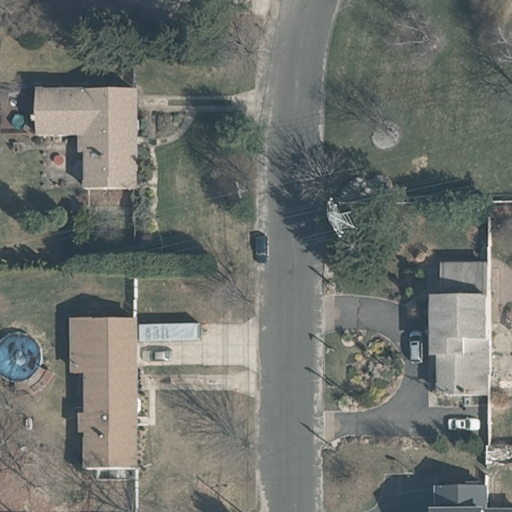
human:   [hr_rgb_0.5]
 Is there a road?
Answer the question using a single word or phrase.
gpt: yes

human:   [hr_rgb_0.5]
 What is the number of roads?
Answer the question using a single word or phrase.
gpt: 1

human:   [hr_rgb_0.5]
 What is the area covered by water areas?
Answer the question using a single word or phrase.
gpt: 0m2

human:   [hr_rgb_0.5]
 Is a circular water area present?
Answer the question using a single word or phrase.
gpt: no

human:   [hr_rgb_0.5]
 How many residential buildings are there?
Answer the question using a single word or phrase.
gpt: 4

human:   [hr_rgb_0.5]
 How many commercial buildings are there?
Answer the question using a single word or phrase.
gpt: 0

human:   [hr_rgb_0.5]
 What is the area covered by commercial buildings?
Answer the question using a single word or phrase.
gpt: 0m2

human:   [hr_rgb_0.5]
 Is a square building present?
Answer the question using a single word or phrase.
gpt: no

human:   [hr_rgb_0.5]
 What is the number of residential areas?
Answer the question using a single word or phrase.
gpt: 1

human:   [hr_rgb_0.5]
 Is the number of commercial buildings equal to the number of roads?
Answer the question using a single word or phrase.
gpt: no

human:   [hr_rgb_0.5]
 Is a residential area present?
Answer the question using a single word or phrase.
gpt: yes

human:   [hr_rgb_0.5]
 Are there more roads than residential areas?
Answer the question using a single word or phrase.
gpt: no

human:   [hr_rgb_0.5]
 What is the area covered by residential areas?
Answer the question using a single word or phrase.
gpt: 9196m2

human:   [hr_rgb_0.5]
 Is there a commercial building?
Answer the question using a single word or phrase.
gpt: no

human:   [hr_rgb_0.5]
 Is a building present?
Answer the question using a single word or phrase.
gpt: yes

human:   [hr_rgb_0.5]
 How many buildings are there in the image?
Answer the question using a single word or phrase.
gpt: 4

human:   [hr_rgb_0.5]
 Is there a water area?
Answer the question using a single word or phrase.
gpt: no

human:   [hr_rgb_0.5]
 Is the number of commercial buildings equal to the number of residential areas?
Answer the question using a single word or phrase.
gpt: no

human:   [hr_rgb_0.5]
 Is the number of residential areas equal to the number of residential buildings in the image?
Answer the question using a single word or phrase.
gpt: no

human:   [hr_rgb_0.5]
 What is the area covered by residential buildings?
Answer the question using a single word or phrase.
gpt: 1279m2

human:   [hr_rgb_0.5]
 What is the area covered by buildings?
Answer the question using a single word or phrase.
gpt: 1279m2

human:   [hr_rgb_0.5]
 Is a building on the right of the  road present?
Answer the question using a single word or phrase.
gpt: yes

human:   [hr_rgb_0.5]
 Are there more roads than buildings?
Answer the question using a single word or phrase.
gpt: no

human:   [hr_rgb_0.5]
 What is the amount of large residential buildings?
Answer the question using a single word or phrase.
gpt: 0

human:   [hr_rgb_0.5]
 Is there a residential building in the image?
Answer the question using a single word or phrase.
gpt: yes

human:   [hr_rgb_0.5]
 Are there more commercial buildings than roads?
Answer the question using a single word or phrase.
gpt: no

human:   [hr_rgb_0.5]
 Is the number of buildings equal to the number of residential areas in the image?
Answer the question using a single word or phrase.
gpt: no

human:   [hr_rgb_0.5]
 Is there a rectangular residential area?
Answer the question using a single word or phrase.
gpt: no

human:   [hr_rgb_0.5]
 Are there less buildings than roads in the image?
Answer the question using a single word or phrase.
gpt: no

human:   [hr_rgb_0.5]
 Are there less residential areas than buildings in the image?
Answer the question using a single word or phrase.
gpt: yes

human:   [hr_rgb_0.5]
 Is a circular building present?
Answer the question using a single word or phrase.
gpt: no

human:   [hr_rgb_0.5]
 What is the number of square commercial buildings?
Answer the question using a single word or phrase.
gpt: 0

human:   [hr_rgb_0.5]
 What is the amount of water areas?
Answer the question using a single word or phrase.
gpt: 0

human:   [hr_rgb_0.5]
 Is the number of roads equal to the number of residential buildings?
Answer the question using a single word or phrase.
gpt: no

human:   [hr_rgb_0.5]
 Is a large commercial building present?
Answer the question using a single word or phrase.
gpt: no

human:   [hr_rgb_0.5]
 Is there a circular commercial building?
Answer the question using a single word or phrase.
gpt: no

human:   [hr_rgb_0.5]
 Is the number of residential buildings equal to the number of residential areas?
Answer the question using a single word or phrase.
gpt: no

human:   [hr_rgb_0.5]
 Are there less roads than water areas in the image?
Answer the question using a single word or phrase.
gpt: no

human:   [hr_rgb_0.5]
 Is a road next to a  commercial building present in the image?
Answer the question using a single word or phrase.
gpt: no

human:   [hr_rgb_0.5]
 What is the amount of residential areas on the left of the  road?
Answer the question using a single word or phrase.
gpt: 0

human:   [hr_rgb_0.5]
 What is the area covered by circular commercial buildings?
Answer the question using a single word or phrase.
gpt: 0m2

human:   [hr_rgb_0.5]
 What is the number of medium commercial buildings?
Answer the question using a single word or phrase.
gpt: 0

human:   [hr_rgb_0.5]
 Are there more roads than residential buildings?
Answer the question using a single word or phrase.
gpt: no

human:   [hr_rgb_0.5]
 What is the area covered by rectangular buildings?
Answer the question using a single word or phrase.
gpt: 0m2

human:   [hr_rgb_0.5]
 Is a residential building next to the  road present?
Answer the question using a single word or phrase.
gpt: yes

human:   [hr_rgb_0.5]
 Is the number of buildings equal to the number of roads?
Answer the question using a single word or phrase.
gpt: no

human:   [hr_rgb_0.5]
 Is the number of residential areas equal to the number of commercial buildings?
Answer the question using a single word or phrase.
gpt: no

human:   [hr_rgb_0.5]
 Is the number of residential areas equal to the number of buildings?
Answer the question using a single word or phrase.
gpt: no

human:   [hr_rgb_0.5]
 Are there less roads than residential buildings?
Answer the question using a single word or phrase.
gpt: yes

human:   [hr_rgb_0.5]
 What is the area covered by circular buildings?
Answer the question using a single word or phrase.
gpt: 0m2

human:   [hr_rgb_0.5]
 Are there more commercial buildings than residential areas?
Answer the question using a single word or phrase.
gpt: no

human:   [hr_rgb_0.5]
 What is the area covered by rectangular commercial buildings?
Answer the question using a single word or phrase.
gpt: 0m2

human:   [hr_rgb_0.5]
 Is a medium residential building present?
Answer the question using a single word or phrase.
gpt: yes

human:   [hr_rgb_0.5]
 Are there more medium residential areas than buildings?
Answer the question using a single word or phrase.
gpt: no

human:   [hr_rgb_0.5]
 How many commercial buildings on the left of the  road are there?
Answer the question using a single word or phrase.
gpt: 0

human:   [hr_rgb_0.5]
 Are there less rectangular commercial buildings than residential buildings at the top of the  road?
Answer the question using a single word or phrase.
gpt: yes

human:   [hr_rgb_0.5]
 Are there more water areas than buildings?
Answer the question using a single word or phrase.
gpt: no

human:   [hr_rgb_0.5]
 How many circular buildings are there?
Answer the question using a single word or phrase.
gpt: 0

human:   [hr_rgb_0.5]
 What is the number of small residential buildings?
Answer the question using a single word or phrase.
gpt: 0

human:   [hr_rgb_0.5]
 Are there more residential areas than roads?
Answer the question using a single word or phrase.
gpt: no

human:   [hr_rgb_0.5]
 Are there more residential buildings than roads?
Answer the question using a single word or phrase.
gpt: yes

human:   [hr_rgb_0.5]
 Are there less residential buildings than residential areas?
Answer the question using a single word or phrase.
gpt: no

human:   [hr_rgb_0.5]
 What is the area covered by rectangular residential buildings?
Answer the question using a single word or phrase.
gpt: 0m2

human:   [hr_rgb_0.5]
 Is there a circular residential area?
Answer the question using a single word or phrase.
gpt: no